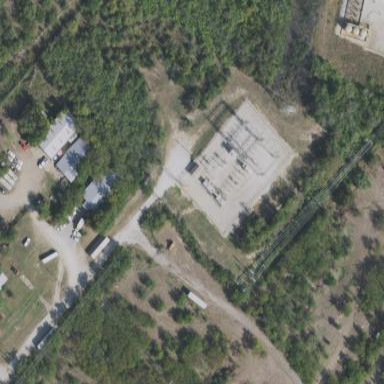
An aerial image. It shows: Outdoor distribution level power substation.